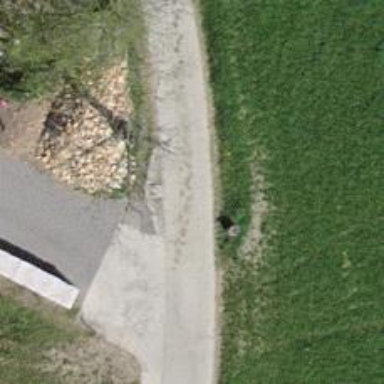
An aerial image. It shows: Agricultural driveway serving the area.